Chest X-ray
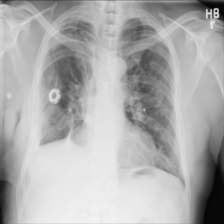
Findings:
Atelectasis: negative
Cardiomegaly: negative
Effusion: negative
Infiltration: negative
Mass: negative
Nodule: positive
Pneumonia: negative
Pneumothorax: positive
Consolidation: negative
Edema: negative
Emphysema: negative
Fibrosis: negative
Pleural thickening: negative
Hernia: negative